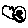
Label: bird